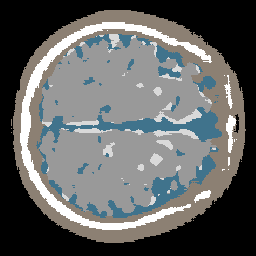
Label: no_lesion